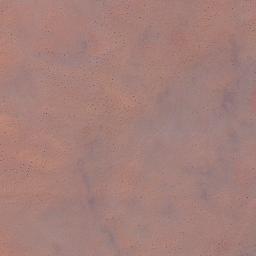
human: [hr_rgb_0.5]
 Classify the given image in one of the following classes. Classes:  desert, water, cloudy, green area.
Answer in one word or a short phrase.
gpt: desert